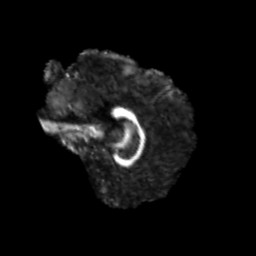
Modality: FA
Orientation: sagittal
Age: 24
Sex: male
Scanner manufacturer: siemens
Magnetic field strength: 3 T
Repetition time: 3.5 s
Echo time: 0.113 s